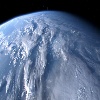
Label: cloud